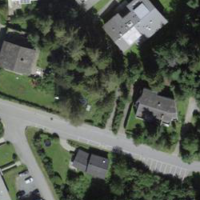
EUNIS habitat code: 55
Species observed at this site:
Primula vulgaris